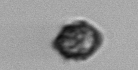
Label: Kryptoperidinium_triquetrum